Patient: sex M, age 65
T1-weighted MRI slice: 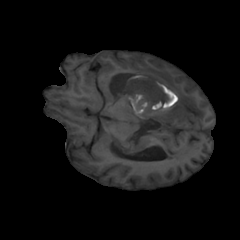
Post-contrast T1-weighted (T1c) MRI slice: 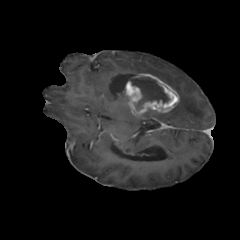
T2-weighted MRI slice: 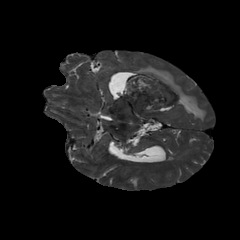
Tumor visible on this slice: yes
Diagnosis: Glioblastoma, IDH-wildtype
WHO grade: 4